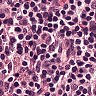
Metastatic tissue present: no